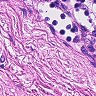
Metastatic tissue present: no